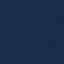
Land use / land cover class: SeaLake